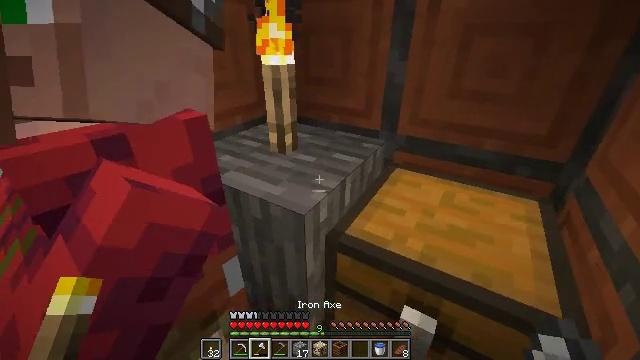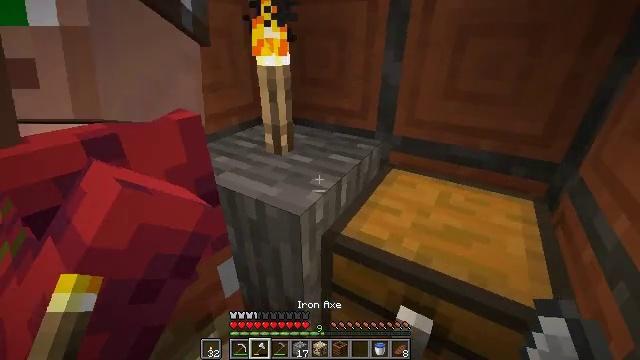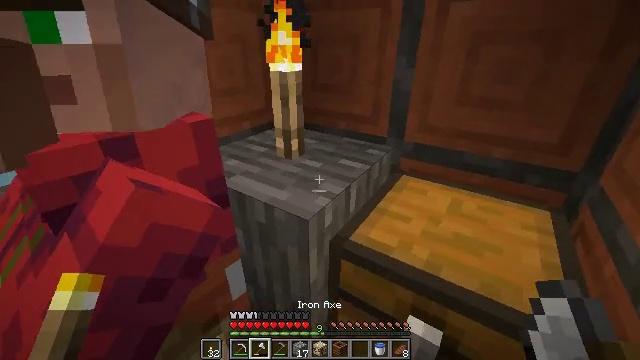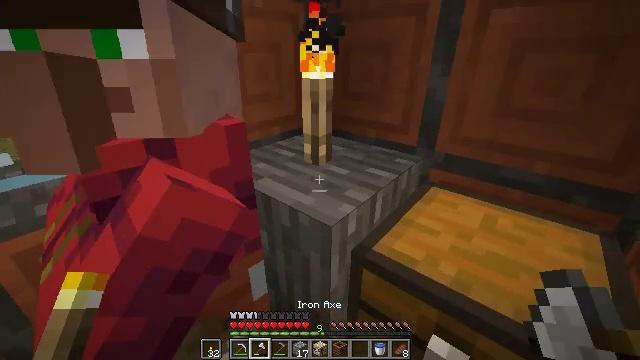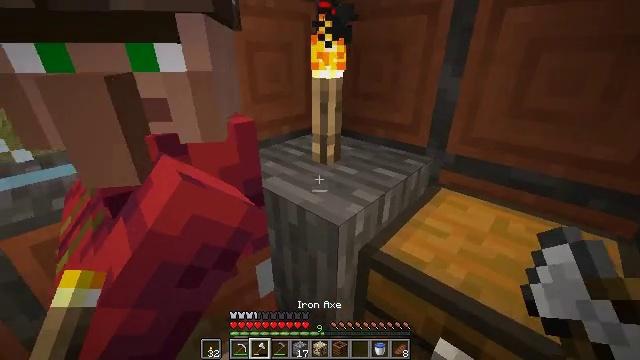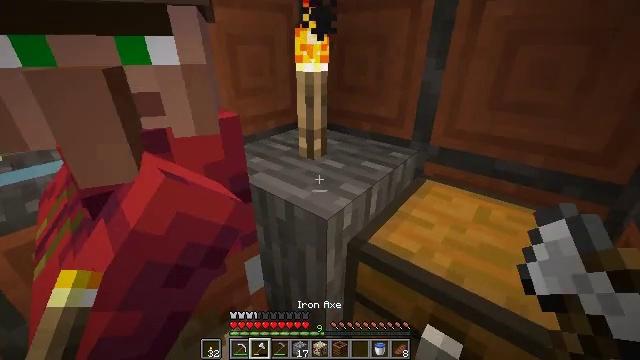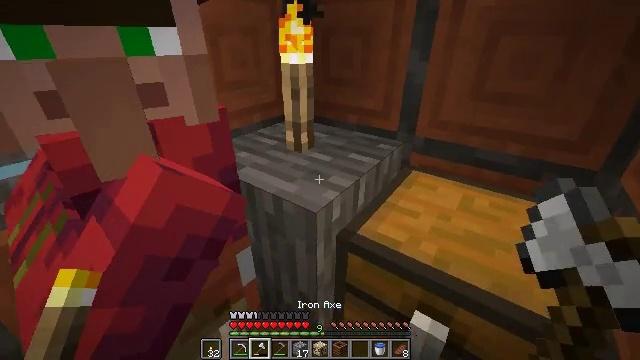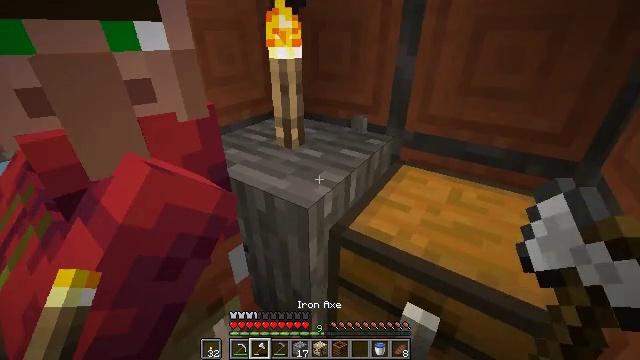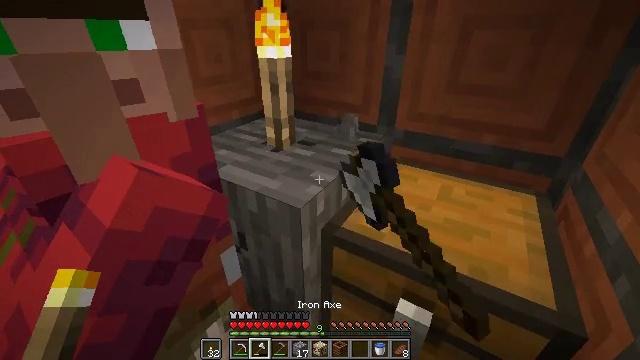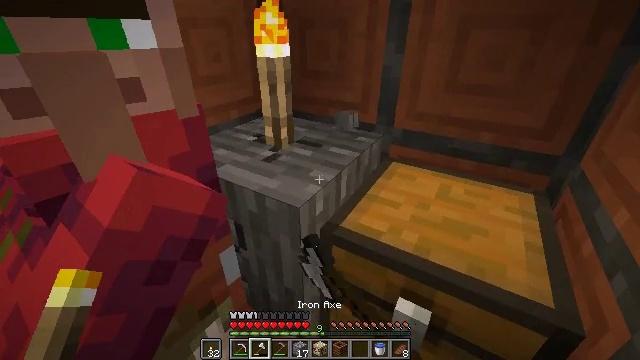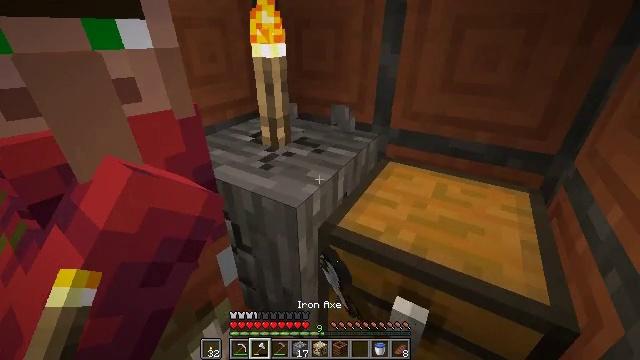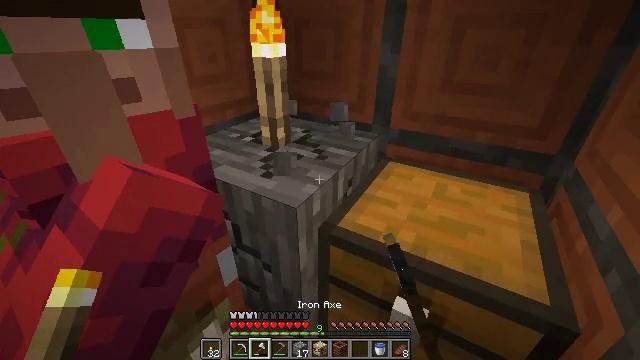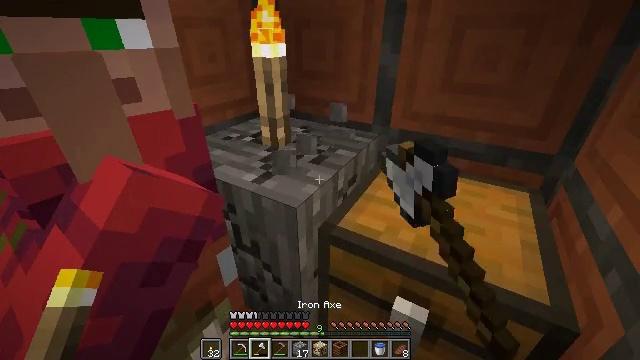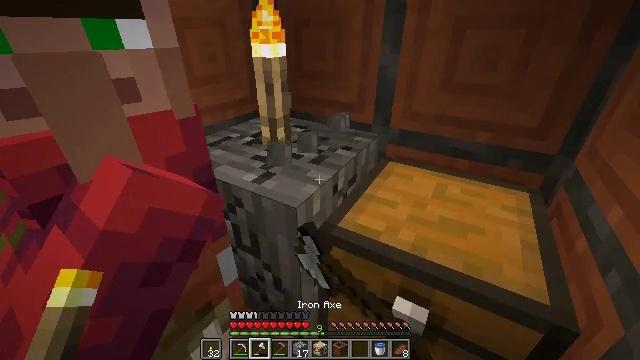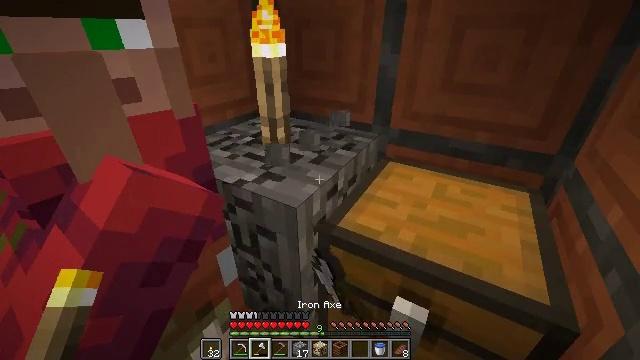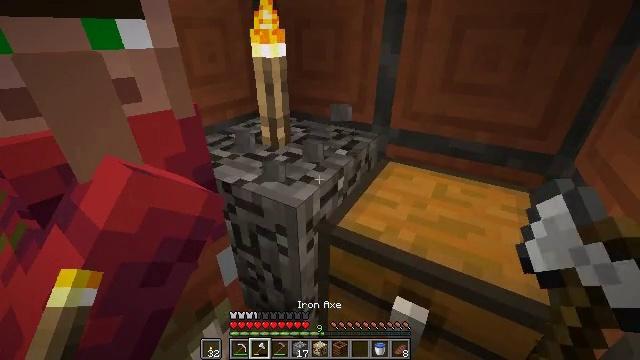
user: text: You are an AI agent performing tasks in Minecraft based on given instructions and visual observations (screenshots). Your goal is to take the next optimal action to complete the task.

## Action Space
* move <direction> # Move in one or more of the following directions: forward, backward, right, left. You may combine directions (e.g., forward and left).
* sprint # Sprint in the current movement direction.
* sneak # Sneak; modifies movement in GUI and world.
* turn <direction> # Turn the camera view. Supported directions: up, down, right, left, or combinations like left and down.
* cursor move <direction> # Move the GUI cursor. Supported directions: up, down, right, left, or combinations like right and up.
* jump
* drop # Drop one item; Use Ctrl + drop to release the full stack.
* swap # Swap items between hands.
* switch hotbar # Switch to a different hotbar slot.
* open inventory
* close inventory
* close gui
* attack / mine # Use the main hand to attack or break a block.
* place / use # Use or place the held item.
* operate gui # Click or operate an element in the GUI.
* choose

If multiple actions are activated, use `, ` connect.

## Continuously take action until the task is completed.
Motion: motion action
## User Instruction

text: Break the acacia wood to collect it.
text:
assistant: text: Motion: no_op
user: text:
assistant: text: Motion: turn left and up
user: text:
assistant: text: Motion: turn left and up
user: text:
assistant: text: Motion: turn left
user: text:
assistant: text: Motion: turn right and down
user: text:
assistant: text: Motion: turn right and down
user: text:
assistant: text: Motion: turn right, attack / mine
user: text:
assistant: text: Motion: turn right, attack / mine
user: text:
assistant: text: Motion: attack / mine
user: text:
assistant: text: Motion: attack / mine
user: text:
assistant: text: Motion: attack / mine
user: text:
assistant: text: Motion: attack / mine
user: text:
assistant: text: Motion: attack / mine
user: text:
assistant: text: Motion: attack / mine
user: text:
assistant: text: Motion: attack / mine
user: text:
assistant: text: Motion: attack / mine
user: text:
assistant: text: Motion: attack / mine
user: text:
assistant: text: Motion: no_op
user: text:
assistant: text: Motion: no_op
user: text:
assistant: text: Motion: no_op
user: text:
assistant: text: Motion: no_op